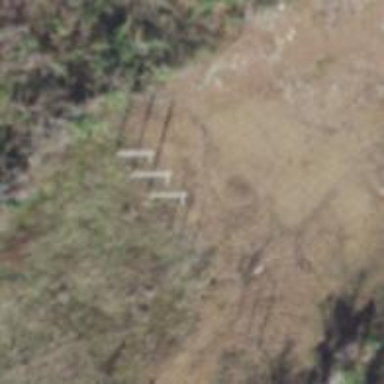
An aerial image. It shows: H-frame designed tower for power lines.